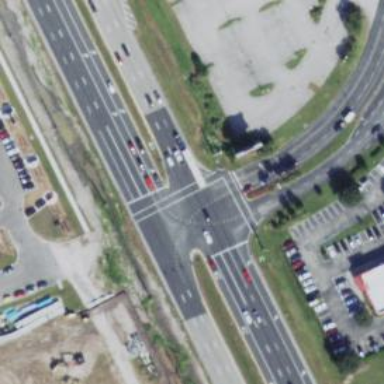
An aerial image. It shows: Crossing road.